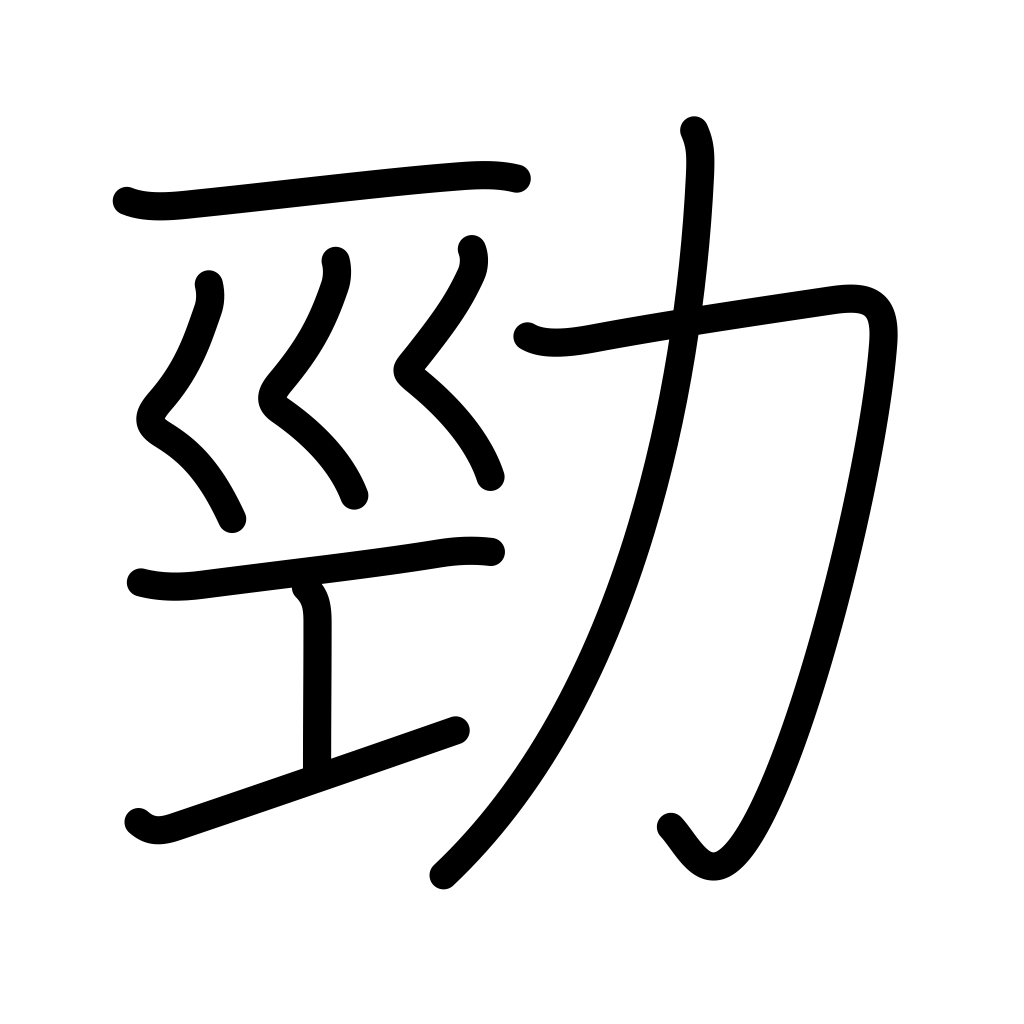
Meaning: strong